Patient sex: M
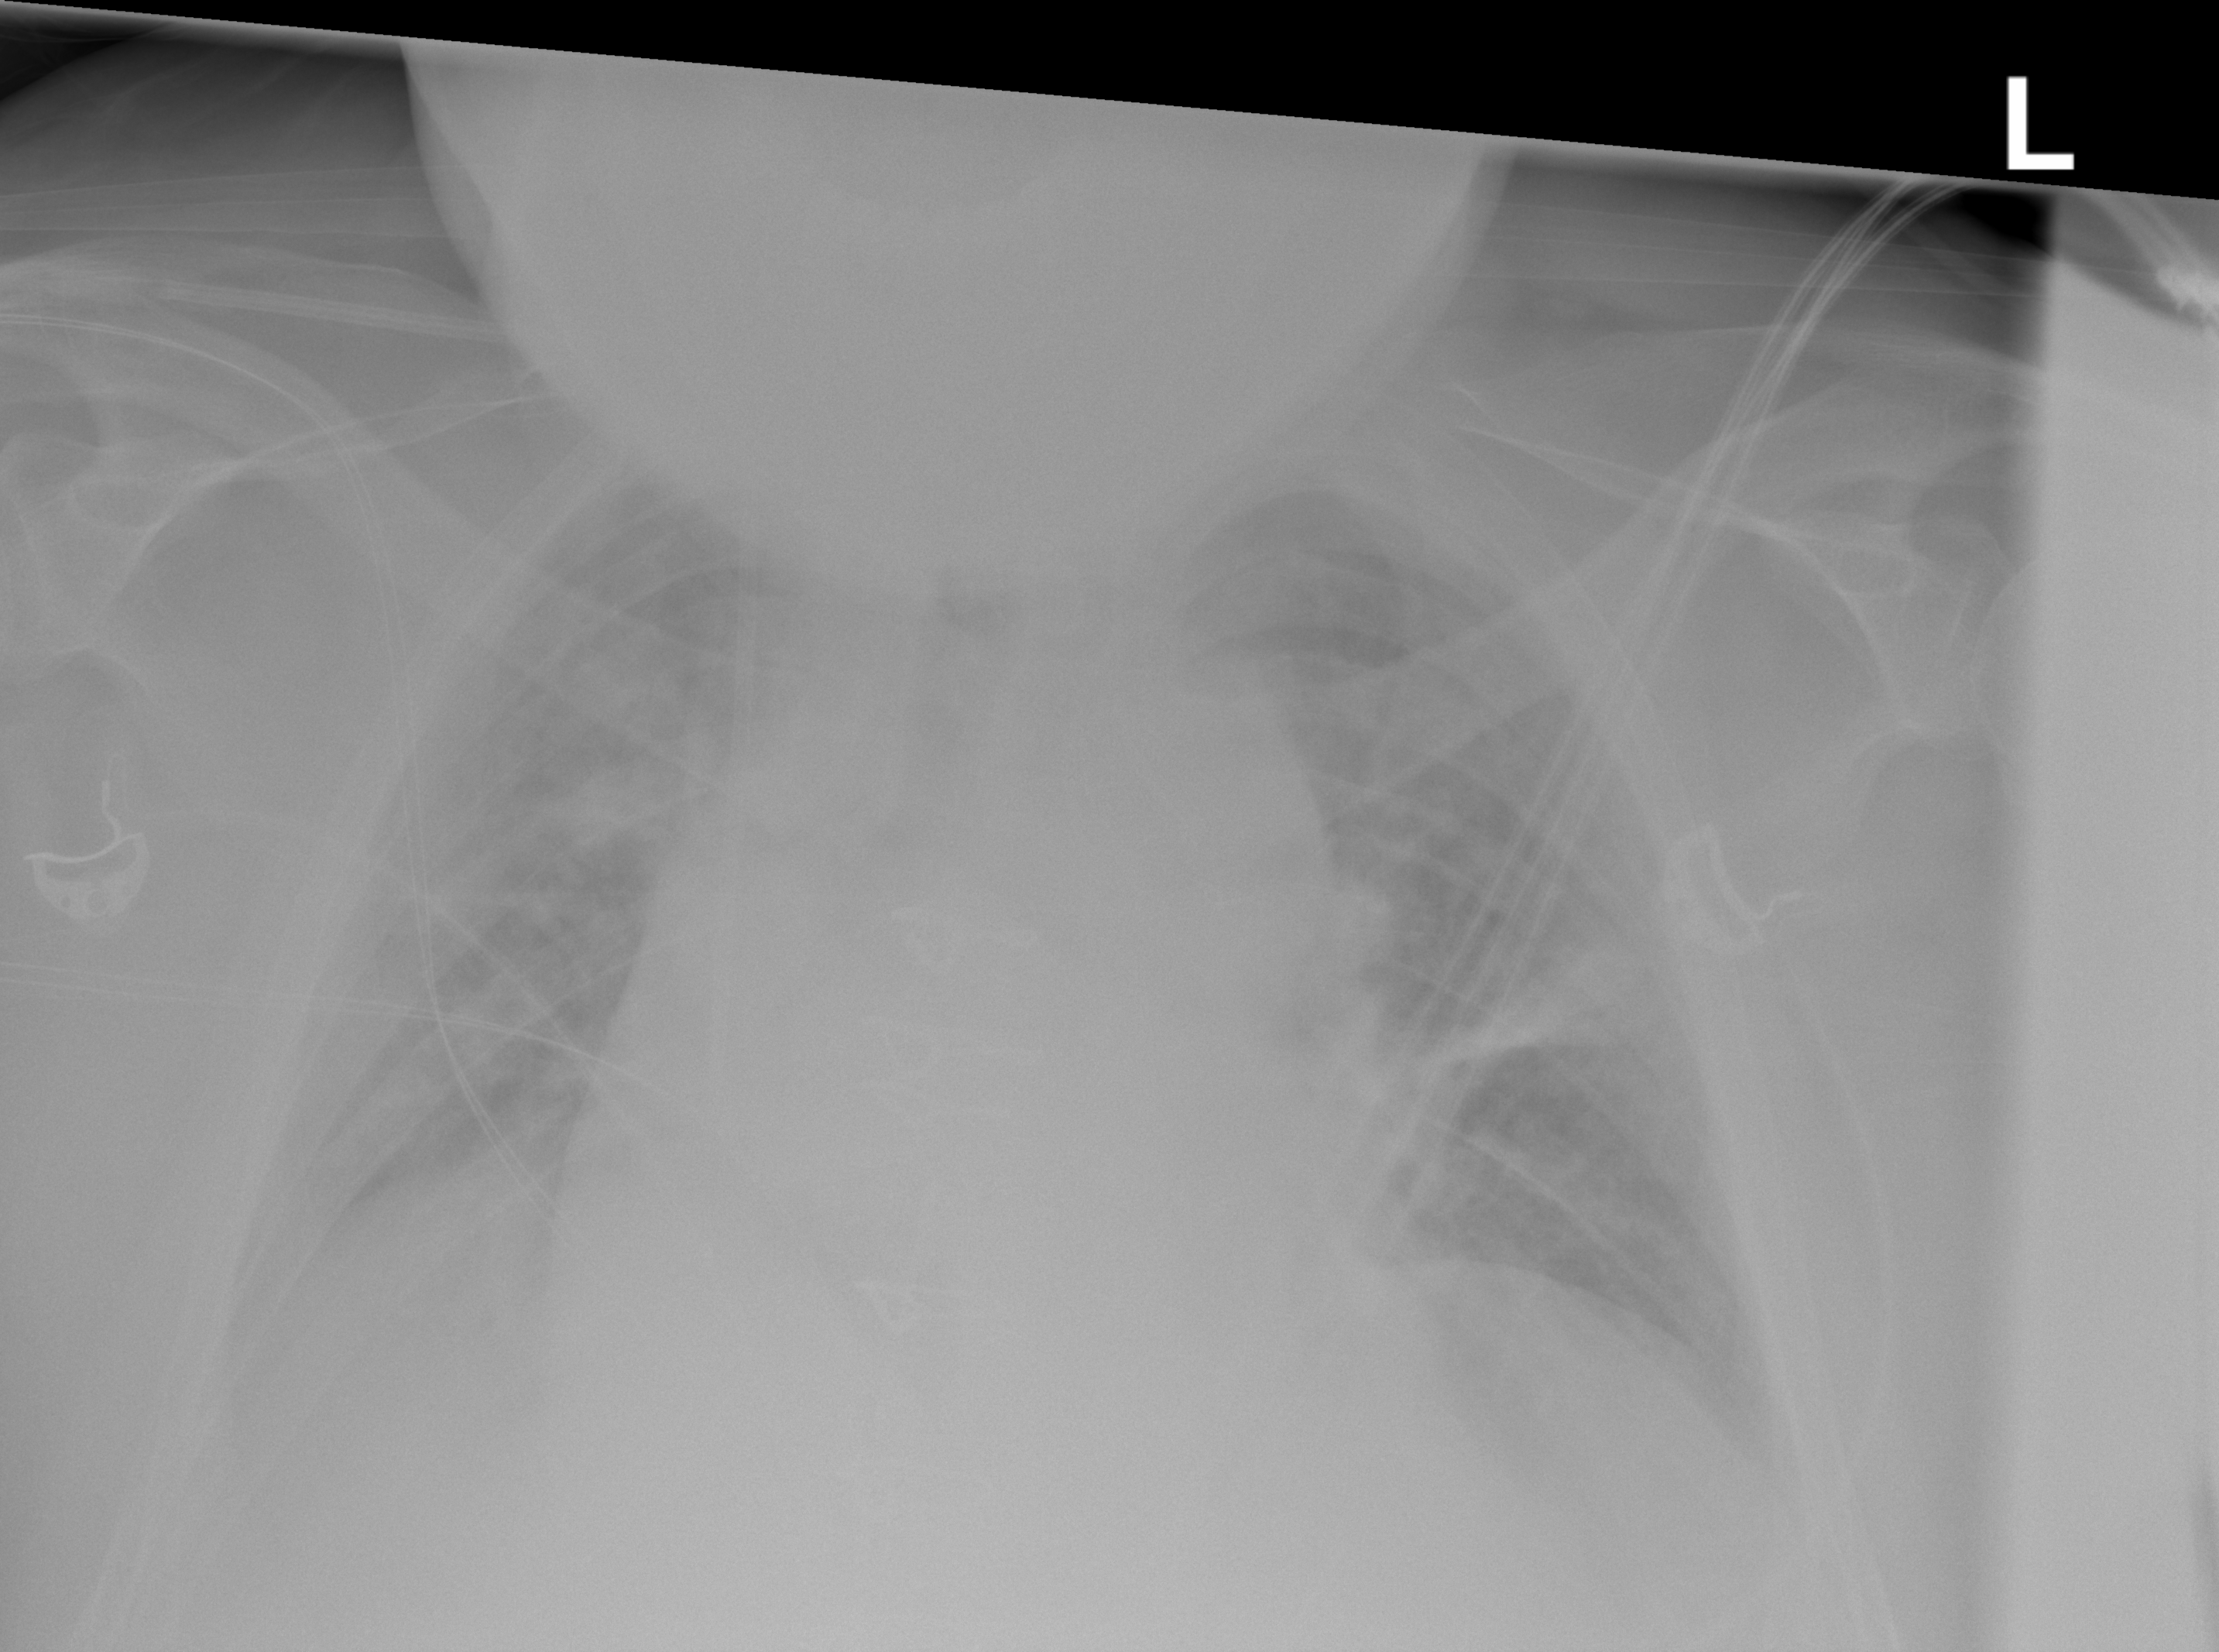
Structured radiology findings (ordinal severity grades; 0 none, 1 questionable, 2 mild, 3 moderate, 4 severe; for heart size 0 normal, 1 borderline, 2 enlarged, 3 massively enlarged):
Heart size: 0
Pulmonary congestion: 2
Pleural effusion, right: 0
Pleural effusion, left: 0
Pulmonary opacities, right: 2
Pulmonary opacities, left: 2
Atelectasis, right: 0
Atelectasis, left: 2